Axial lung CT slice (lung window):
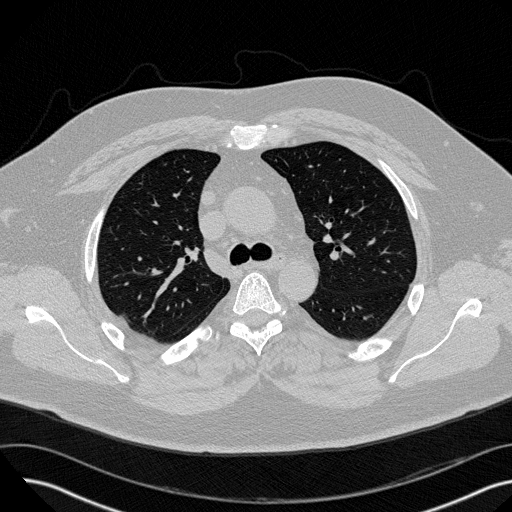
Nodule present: no